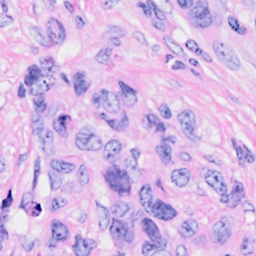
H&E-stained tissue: Breast